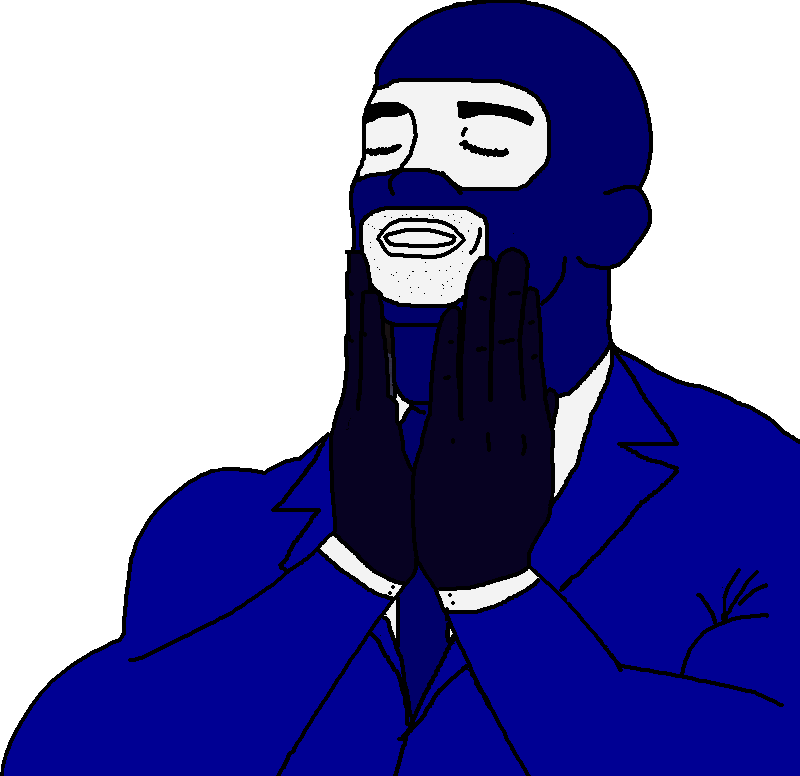
Label: 5_Feels_Good